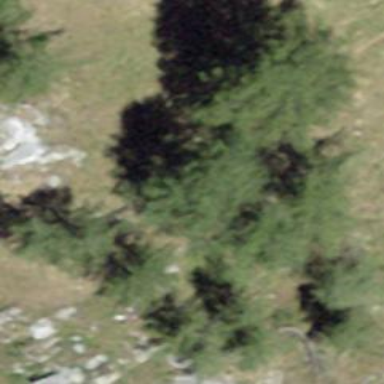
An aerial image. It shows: Evergreen needle-leaved forest.